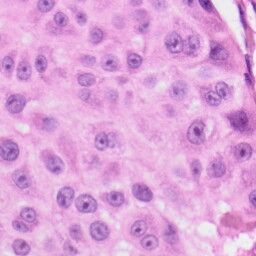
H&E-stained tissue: Skin